Interaction volume radius: 10 \u00c5
Interaction volume height: 25 \u00c5
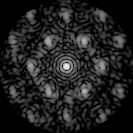
Disorder parameter: 0.5566